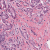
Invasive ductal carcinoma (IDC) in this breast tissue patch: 1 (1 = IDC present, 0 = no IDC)